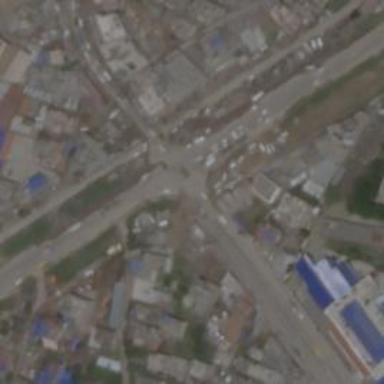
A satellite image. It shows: Crossing road.